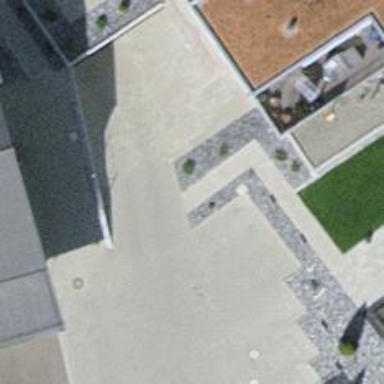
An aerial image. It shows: Concrete driveway.